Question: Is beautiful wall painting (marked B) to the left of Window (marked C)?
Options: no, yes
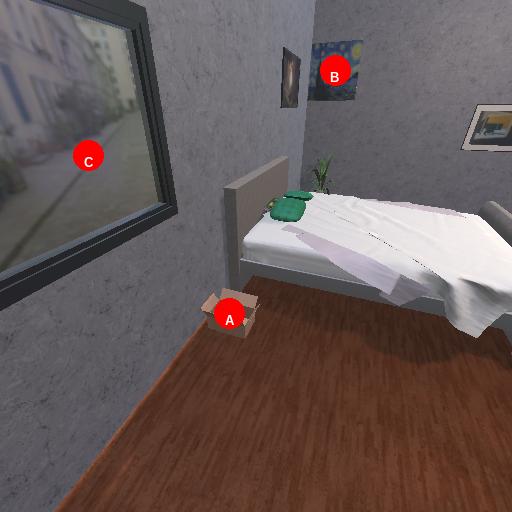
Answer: no